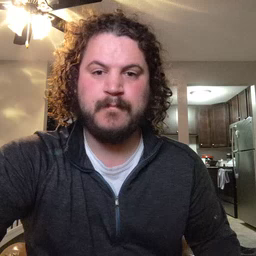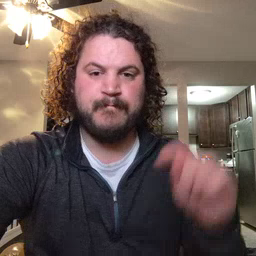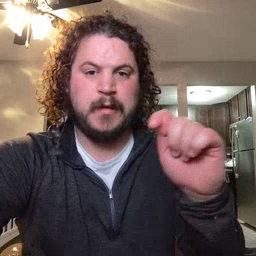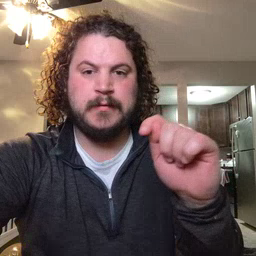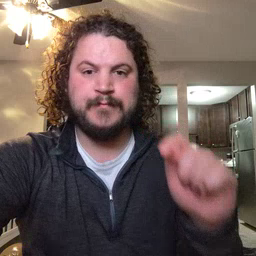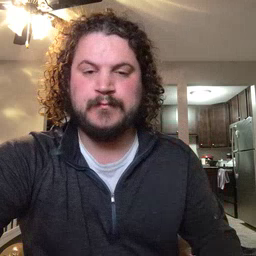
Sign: potty